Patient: sex F, age 54
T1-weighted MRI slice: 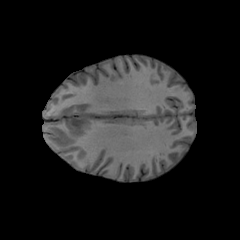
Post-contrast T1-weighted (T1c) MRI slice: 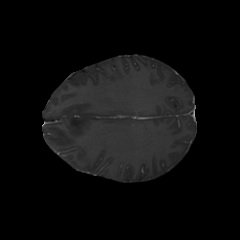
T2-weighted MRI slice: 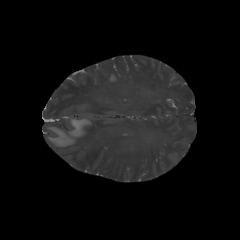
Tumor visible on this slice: yes
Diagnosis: Glioblastoma, IDH-wildtype
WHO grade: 4